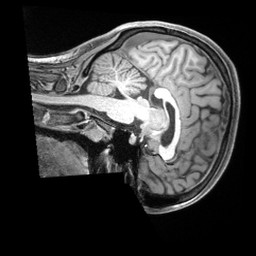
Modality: T1w
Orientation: sagittal
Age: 24
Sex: female
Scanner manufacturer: siemens
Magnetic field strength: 3 T
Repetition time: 2.4 s
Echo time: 0.00226 s